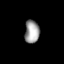
Tissue: lung
Cell type: Epithelial cells
Senescence score: 0.2428
Nuclear area (px): 329
Mean DAPI intensity: 157.957